Question: There are 2 views "view1" & "view2".
view1 on left side & view2 on right.
First view1 is displayed & then on button press view2 is called. view2 should be above view 1 but view1 should be disable and when user click on view1 then view2 disappear and view1 highlighted.

Thanks for any help.
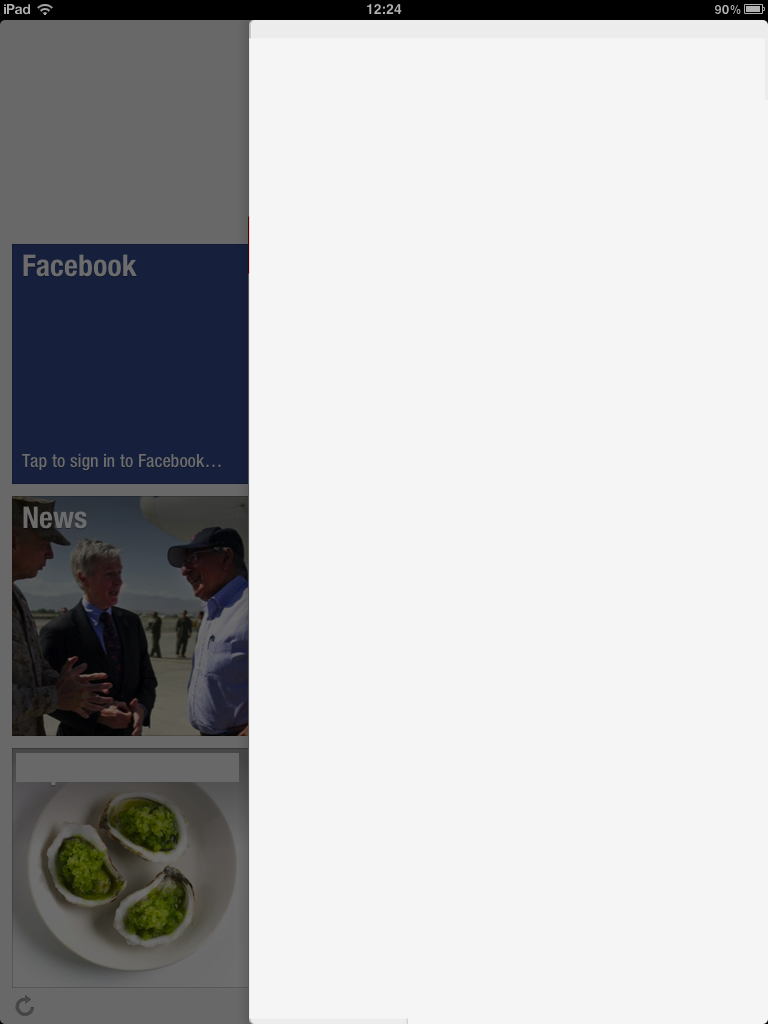
Answer: What I would do is, as a simple solution:
When 'View1' is Pressed to Animate 'View2' into place, overlay a transparent 'UIButton' over 'View1'. This will cover all the subviews of 'View1' and when the area is selected, you animate 'View2' out of place and highlight 'View1' and remove the transparent button.
Hope this makes sense !
Decided to provide a brief example, as it will probably make more sense.
'''
-(void)onView1ButtonPress {
UIButton *button = [UIButton buttonWithType:UIButtonTypeCustom];
[button setFrame:[view1 bounds]];
[button addTarget:self action:@selector(activateView1:) forControlEvents:UIControlEventAllTouchEvents];
[view1 addSubview:button];
/* your other code to bring View2 into view */
....
}
-(void)activateView1:(id)sender {
UIButton *button = (UIButton*)sender;
[button removeFromSuperview];
/* your code to make View1 Active and Animate View2 out */
....
}
'''